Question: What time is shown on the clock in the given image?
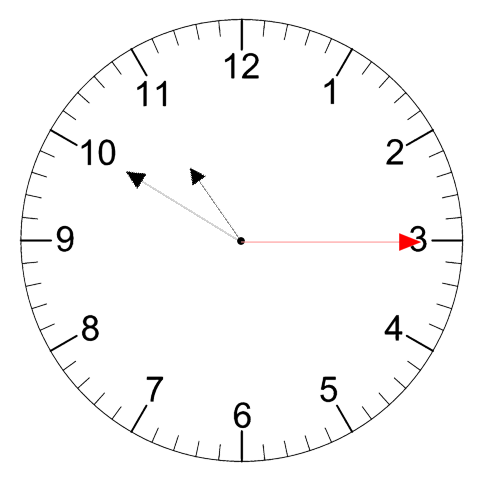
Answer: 10:50:15